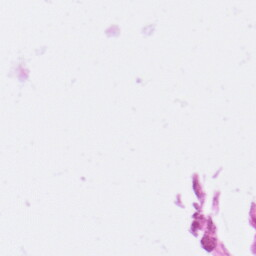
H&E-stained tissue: Pancreatic